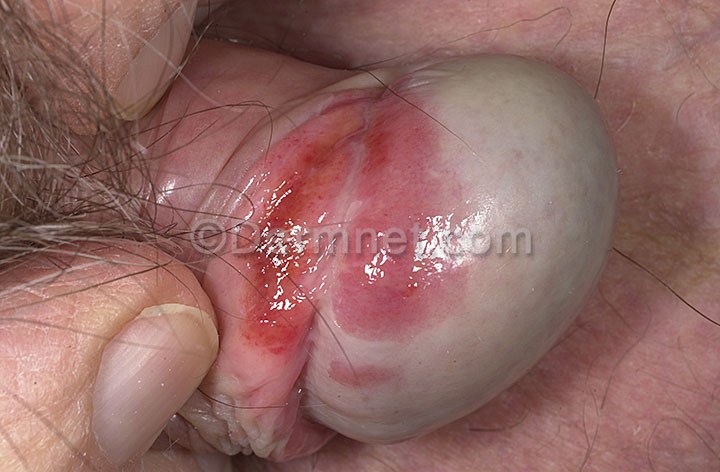
Disease: Tinea Ringworm Candidiasis and other Fungal Infections